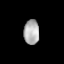
Tissue: lung
Cell type: Epithelial cells
Senescence score: 0.2274
Nuclear area (px): 367
Mean DAPI intensity: 177.733